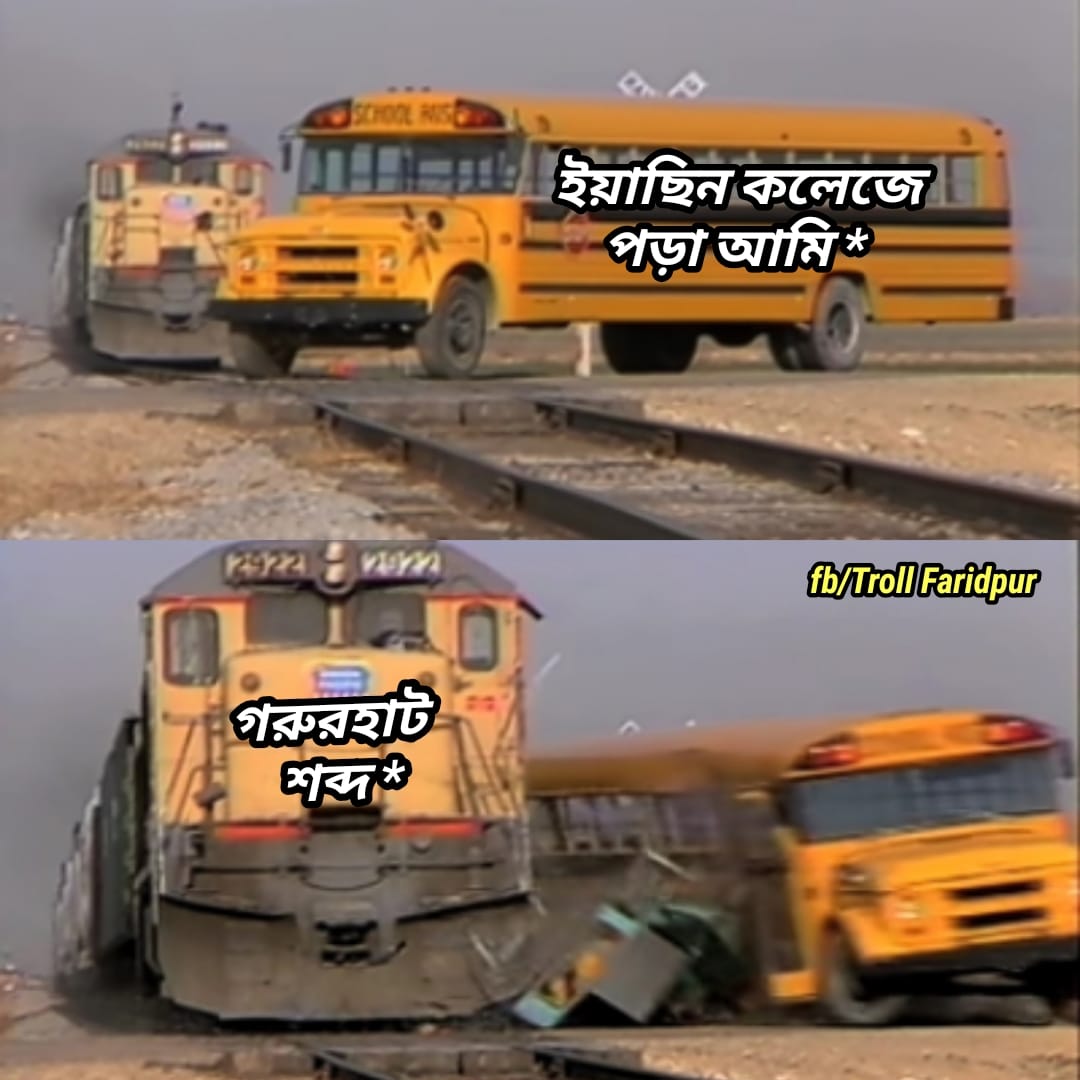
Caption: ইয়াছিন কলেজে পড়া আমি *     গরুরহাট শব্দ *
Label: non-hate